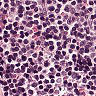
Metastatic tissue present: no